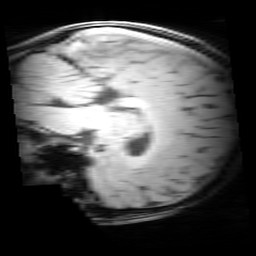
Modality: MP2RAGE
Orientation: sagittal
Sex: female
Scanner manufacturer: siemens
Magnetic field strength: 3 T
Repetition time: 5 s
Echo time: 0.00355 s